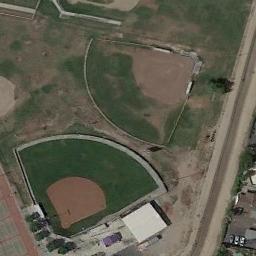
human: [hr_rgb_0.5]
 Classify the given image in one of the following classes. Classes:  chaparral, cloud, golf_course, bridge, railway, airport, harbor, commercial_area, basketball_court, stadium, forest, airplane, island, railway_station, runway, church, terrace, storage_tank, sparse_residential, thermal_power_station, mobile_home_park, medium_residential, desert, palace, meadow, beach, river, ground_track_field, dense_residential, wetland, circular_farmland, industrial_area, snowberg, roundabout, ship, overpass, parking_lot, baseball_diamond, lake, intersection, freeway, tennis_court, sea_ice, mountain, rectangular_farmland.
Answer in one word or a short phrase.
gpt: baseball_diamond